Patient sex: M
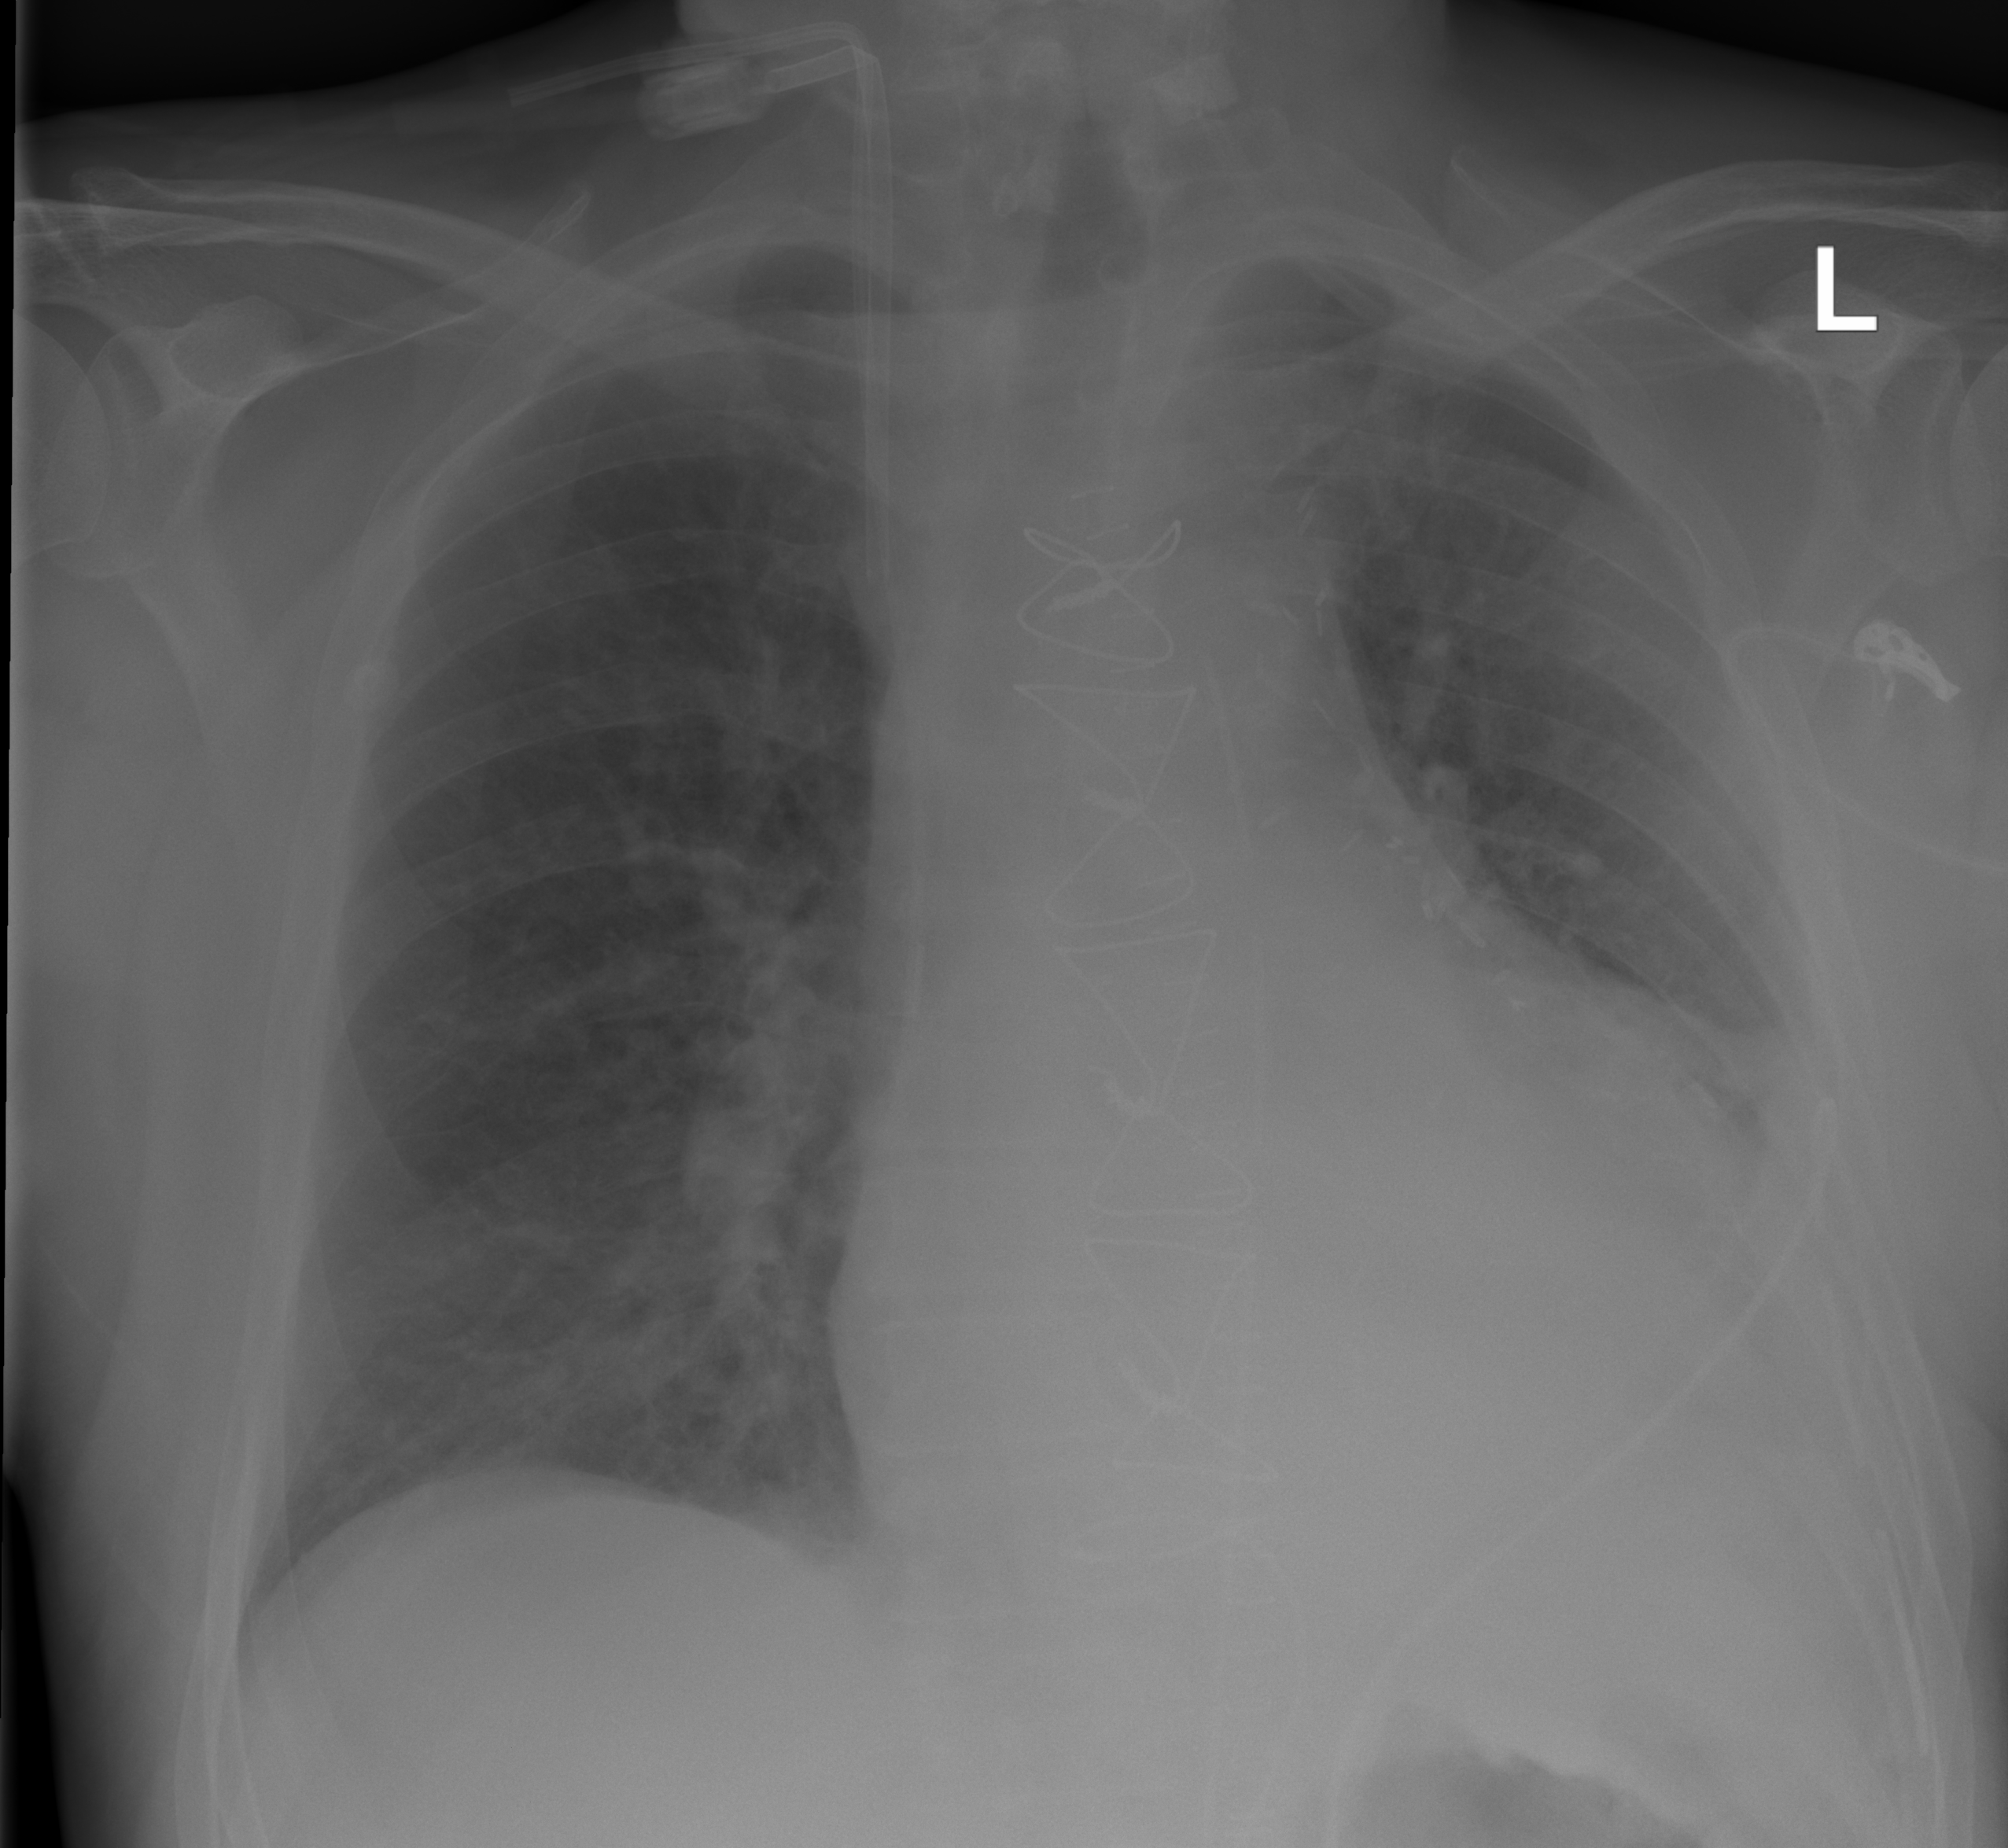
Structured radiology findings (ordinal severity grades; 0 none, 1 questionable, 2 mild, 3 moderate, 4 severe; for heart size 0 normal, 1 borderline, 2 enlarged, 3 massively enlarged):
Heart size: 2
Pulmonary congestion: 0
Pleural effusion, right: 0
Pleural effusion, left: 0
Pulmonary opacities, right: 0
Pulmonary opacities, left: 1
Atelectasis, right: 2
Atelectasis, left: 2